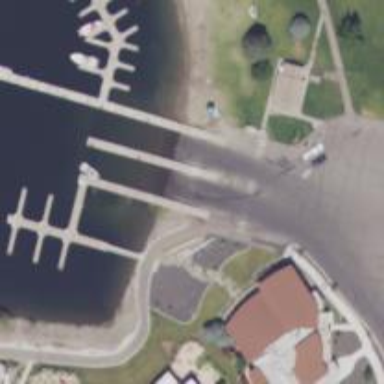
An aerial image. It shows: Slipway on service road for leisure land activities.